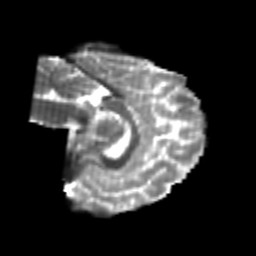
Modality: T2w
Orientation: sagittal
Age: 23
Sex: male
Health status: healthy
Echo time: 0.074 s